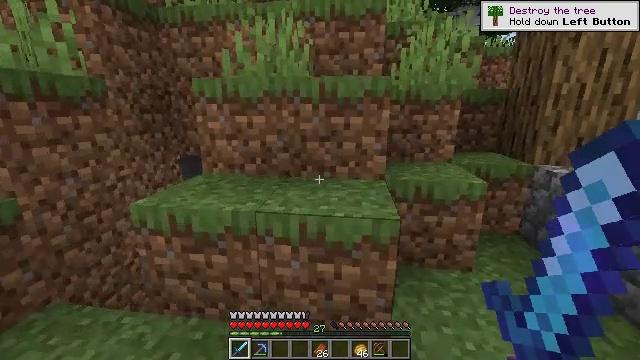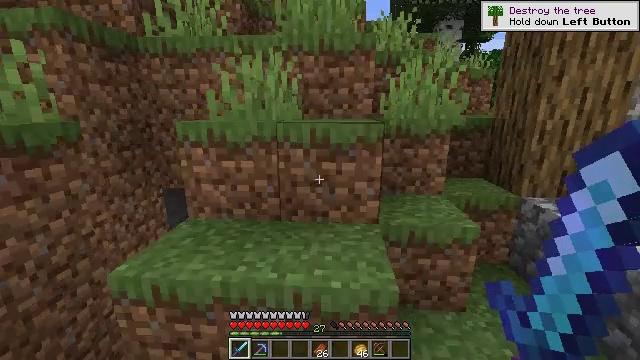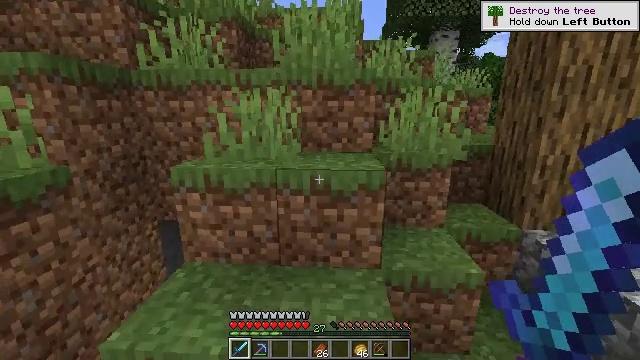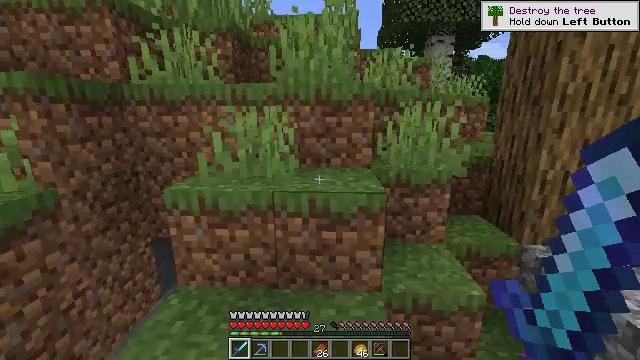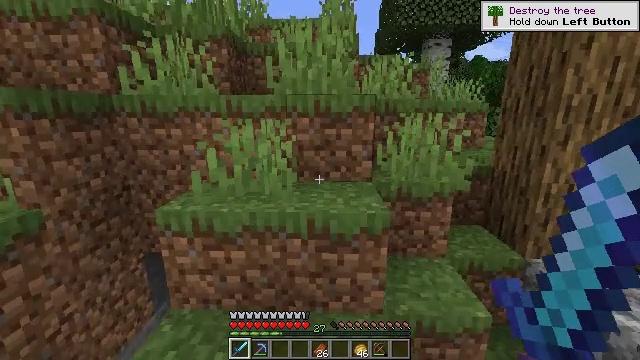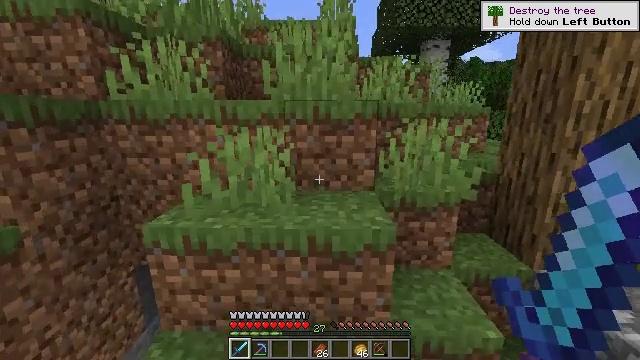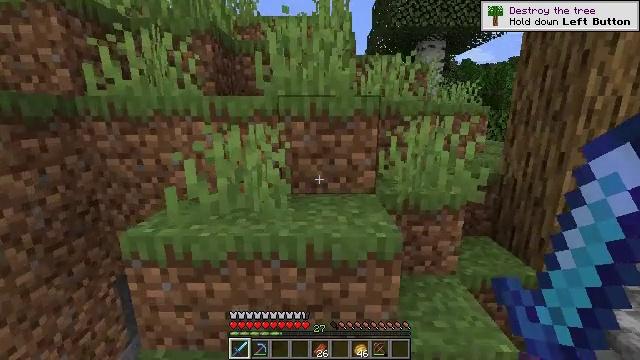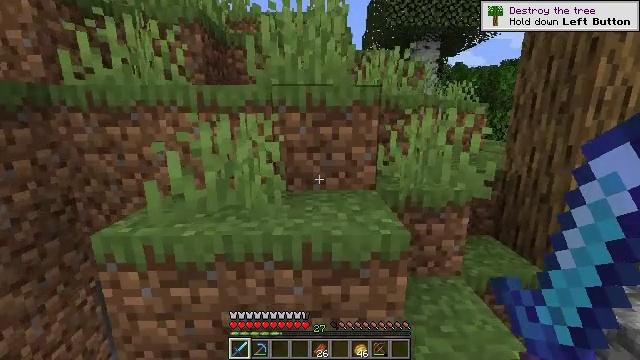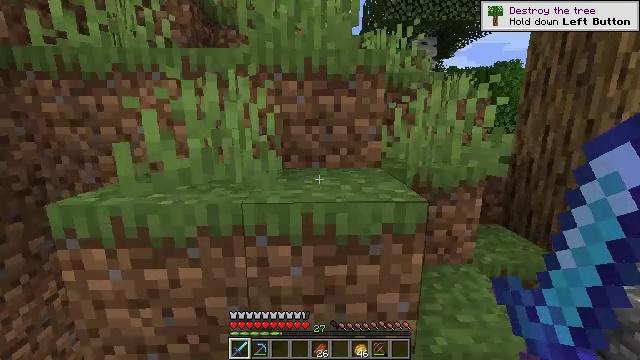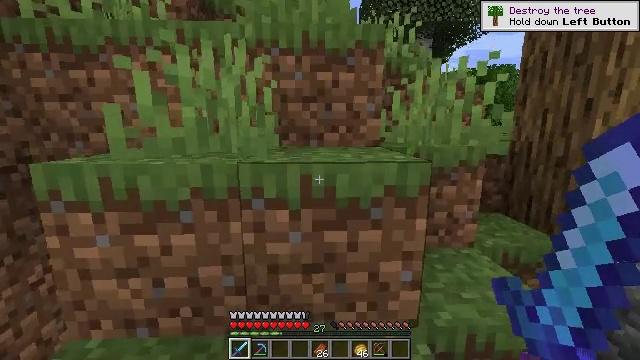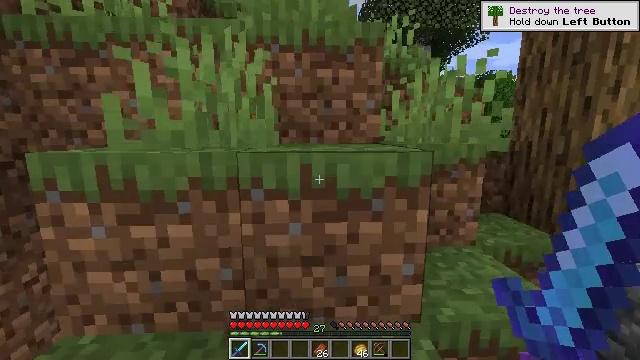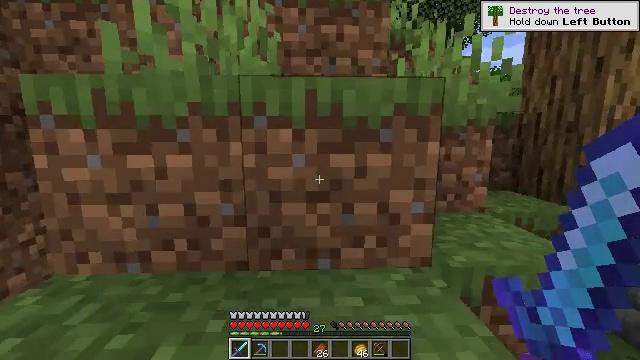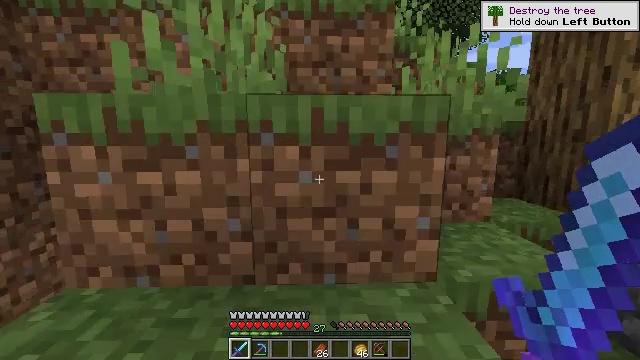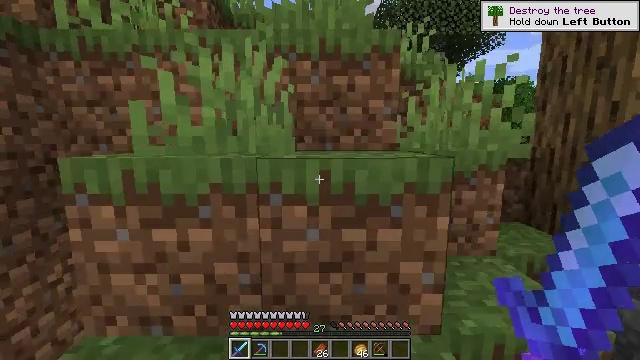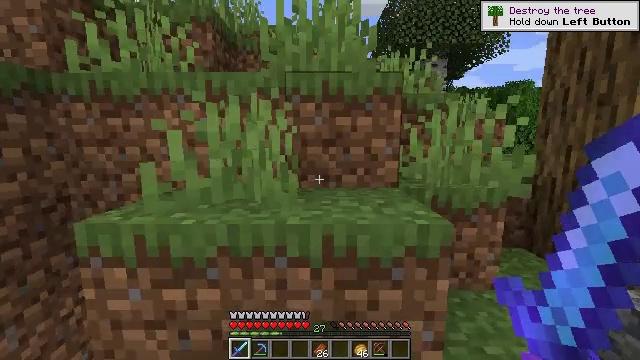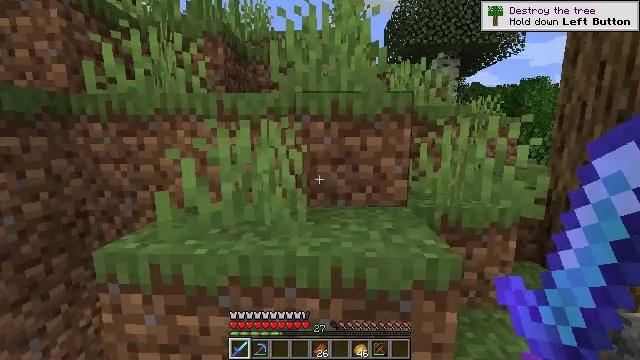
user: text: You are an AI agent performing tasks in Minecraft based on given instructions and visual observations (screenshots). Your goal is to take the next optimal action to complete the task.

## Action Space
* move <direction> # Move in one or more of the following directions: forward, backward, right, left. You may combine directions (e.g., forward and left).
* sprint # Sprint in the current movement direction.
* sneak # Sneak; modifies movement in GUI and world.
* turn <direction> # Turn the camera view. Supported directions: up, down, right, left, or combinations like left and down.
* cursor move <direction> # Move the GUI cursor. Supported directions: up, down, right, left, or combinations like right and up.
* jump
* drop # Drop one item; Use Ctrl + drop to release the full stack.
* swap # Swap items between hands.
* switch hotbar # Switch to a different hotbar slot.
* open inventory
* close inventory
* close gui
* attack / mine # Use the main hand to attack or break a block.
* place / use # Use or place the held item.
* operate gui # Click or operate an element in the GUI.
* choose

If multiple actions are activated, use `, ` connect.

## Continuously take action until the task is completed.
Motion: motion action
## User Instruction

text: Harvest sugar cane from the plant.
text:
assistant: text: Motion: move forward, turn right, jump
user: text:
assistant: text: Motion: move forward, jump
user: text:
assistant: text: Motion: move forward, jump
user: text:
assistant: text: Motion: move forward, jump
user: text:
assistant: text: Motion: move forward, jump
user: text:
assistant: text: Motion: move forward, turn right
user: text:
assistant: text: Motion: move forward, turn right
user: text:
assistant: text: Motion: move forward
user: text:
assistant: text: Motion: move forward, turn up
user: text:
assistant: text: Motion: move forward, turn up
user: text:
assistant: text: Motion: move forward
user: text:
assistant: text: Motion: move forward, jump
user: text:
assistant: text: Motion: move forward, turn left, jump
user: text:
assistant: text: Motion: move forward, jump
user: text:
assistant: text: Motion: move forward, turn left, jump
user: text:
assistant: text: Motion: move forward, turn left
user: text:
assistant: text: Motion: move forward, turn left
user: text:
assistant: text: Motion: move forward
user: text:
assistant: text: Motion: move forward
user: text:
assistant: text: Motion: move forward
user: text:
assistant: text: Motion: move forward, turn left
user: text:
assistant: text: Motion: move forward, turn left, jump
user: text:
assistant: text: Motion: move forward, jump
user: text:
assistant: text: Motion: move forward, jump
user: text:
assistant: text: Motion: move forward, jump
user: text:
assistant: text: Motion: move forward
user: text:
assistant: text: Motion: move forward
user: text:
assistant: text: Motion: move forward, turn left
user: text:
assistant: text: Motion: move forward, turn left
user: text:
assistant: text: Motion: move forward, turn left, jump